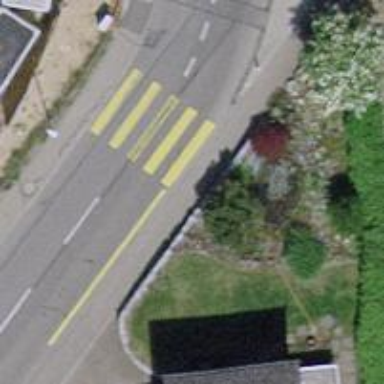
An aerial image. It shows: Uncontrolled zebra crossing on the road.